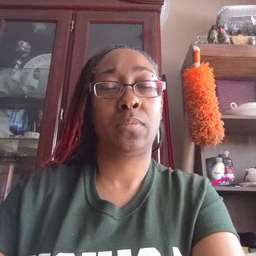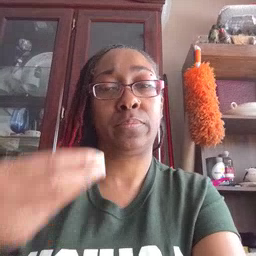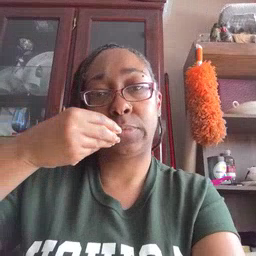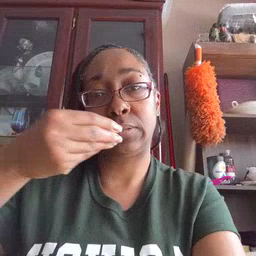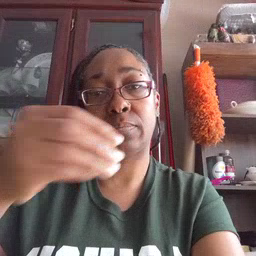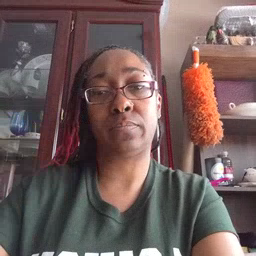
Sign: pizza